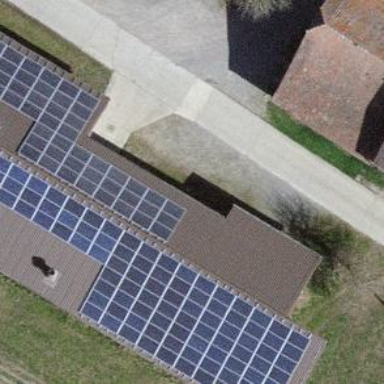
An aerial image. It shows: Solar power generator.